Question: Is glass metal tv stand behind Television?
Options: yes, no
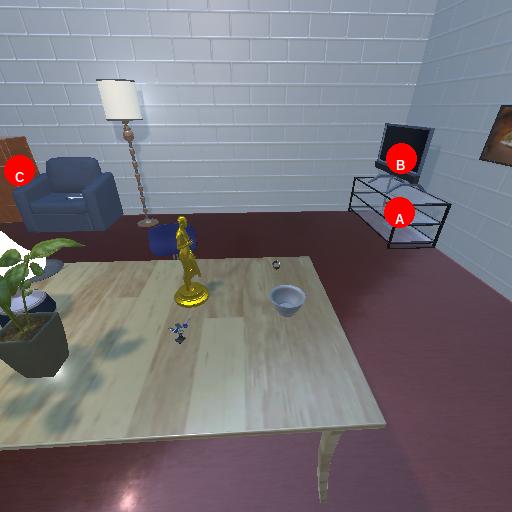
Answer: yes